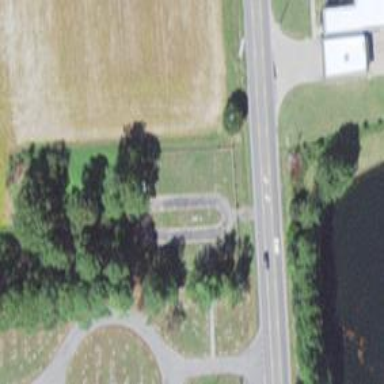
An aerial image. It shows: Cemetery.